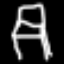
Label: chair